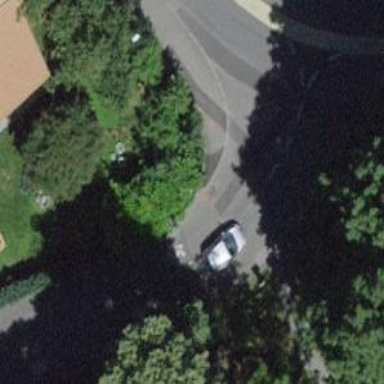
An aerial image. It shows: Zebra crossing on the road.